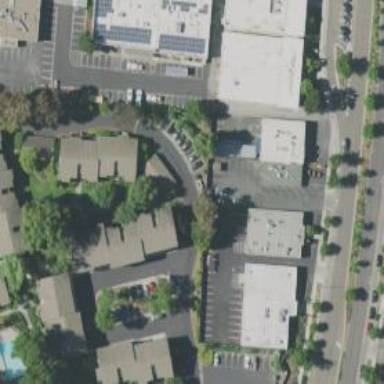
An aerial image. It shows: Parking space is available.